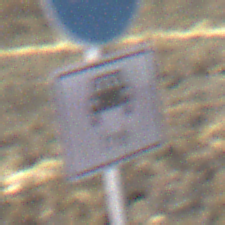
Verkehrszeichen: MehrfachbesetzePersonenkraftwagenFrei
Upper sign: Busssonderstreifen
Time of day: Midday
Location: Outdoor (Nature)
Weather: Clear
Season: NotSpecified
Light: Natural